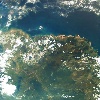
Label: land